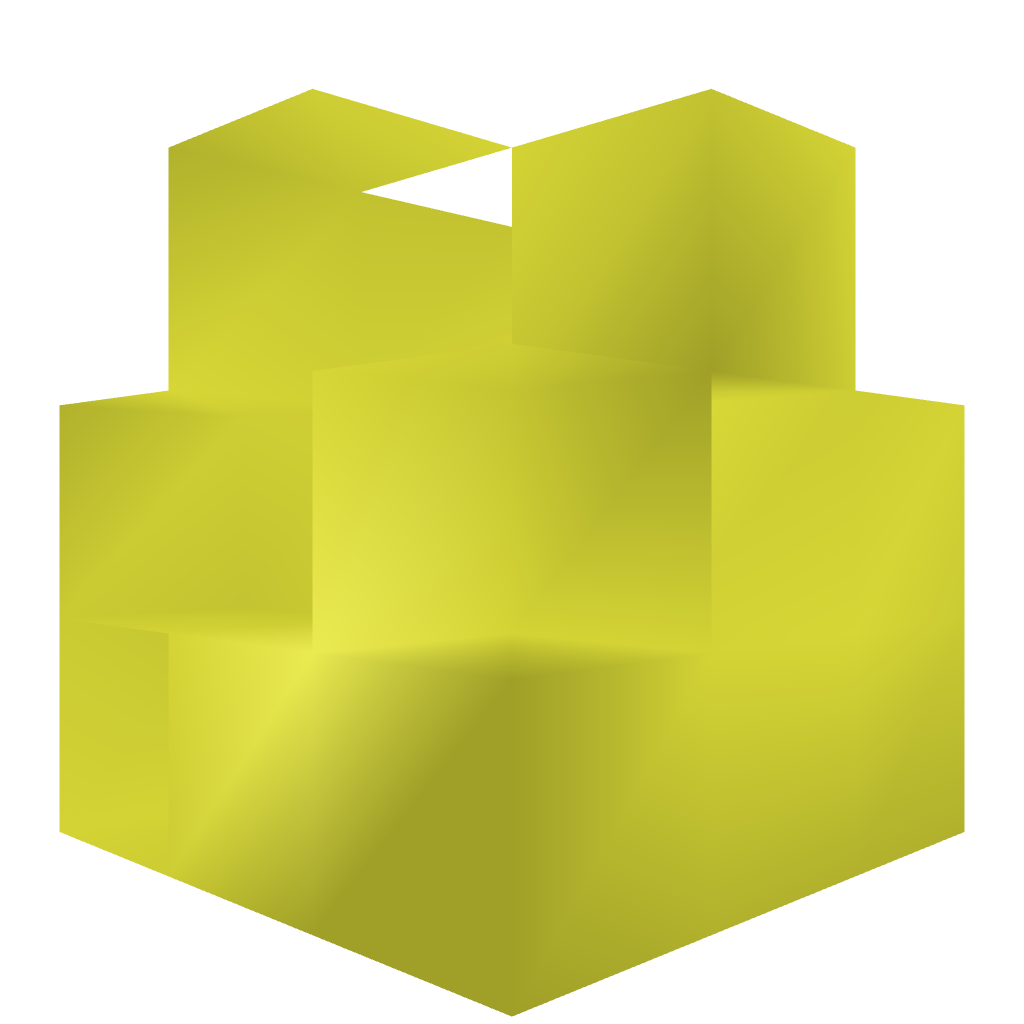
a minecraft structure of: Nether Reactor Light Piece bad low quality